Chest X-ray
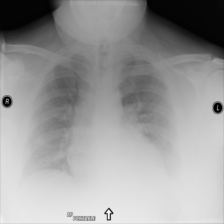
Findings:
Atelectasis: negative
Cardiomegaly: negative
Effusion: positive
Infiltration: positive
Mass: negative
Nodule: negative
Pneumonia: negative
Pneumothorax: negative
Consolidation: negative
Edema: negative
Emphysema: negative
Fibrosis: negative
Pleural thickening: negative
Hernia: negative